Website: slack
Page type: payment
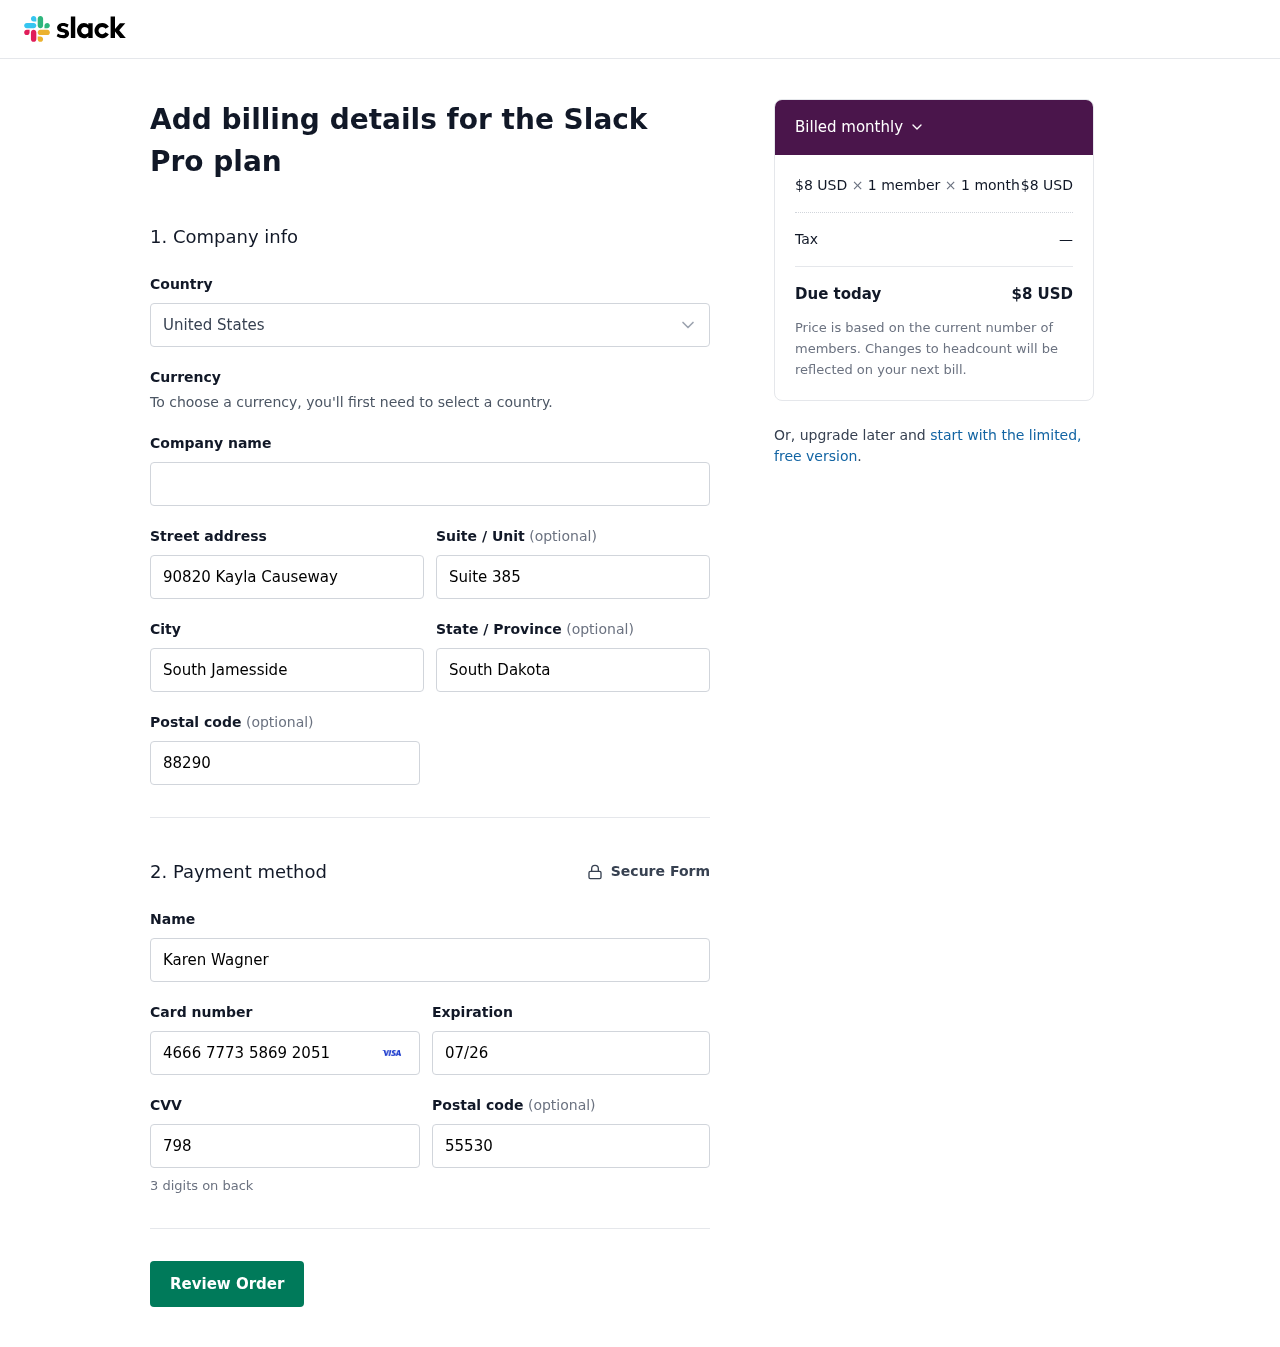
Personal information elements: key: PII_COUNTRY
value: United States
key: PII_STREET
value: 90820 Kayla Causeway
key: PII_STREET2
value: Suite 385
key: PII_CITY
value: South Jamesside
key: PII_STATE
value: South Dakota
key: PII_POSTCODE
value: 88290
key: PII_FULLNAME
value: Karen Wagner
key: PII_CARD_NUMBER
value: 4666 7773 5869 2051
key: PII_CARD_EXPIRY
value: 07/26
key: PII_CARD_CVV
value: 798
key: PII_POSTCODE2
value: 55530
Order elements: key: ORDER_PRICE_PER_MEMBER
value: $8 USD
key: ORDER_NUM_MEMBERS
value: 1 member
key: ORDER_NUM_MONTHS
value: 1 month
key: ORDER_SUBTOTAL
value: $8 USD
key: ORDER_TAX
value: —
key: ORDER_TOTAL
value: $8 USD